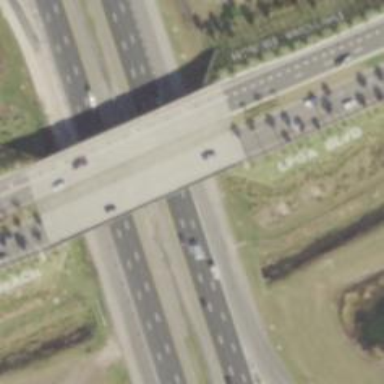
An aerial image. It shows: Man-made bridge.